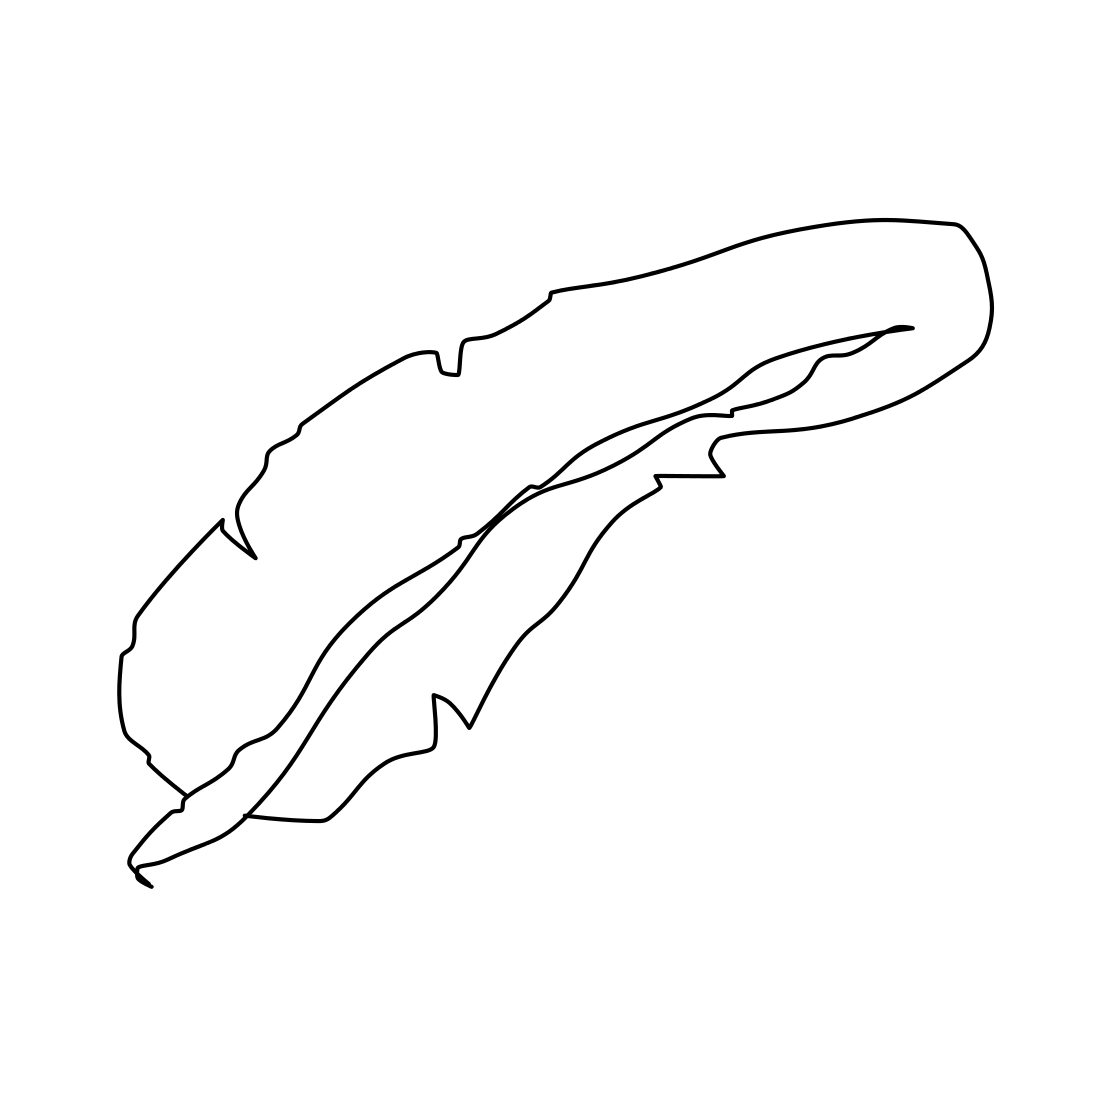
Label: feather